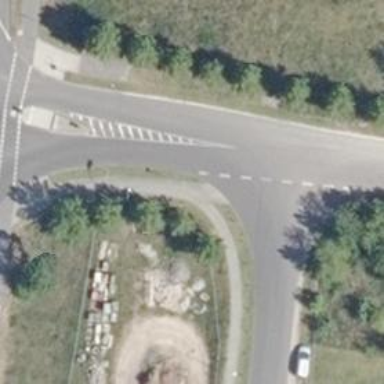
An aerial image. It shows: Unclassified road with asphalt surface featuring traffic calming island.